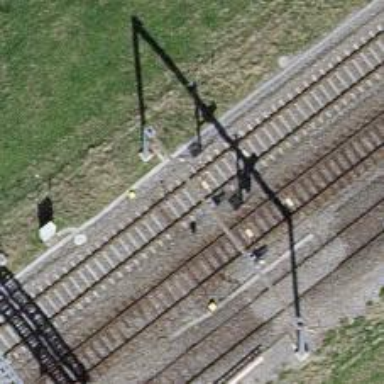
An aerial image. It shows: Railway signal.